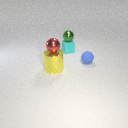
small cyan rubber cube to the right of large yellow metal cylinder